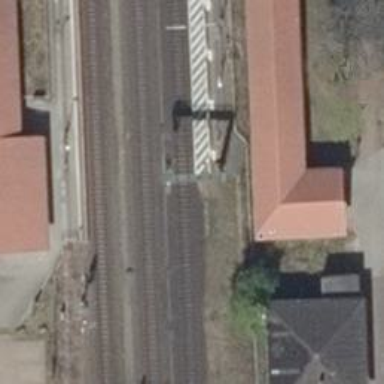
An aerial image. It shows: Railway signal.